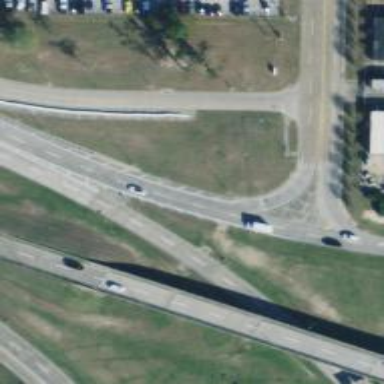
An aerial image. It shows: Trunk link highway.